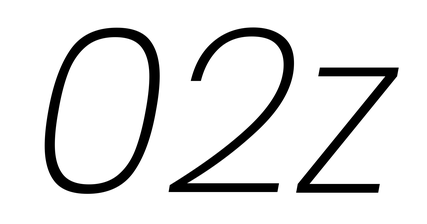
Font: Poppins-ExtraLightItalic